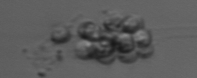
Label: Leptocylindrus_mediterraneus